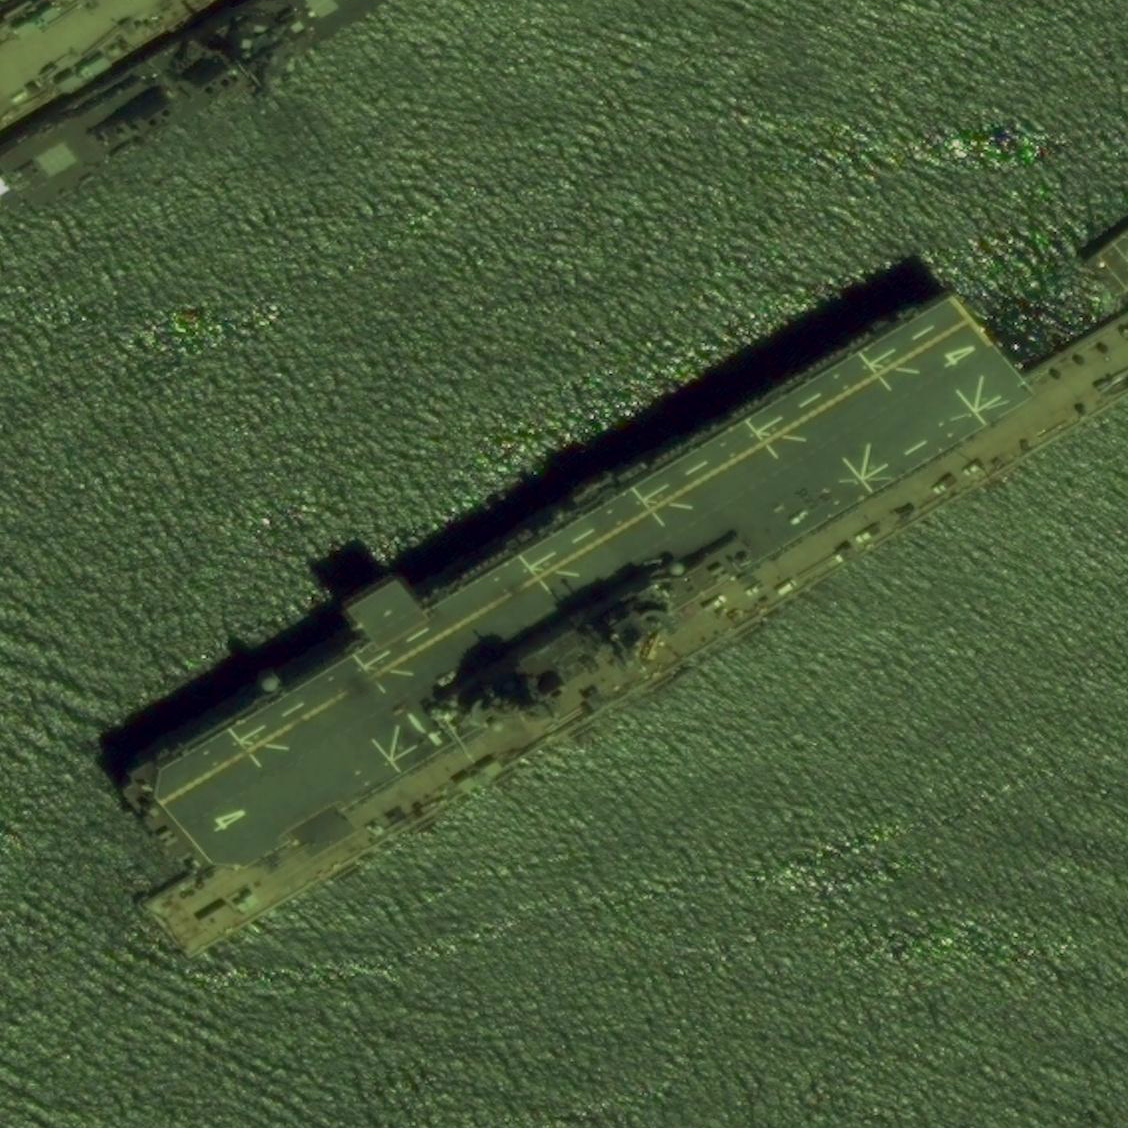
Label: assault